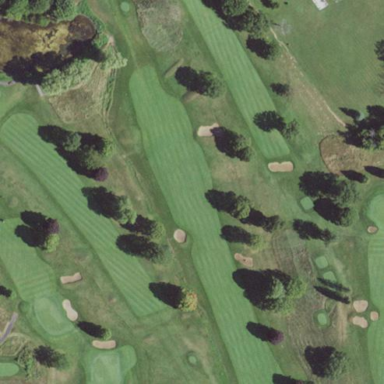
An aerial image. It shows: Golf fairway surrounded by grass.